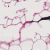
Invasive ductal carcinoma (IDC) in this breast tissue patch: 0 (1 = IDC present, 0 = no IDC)